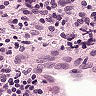
Metastatic tissue present: no